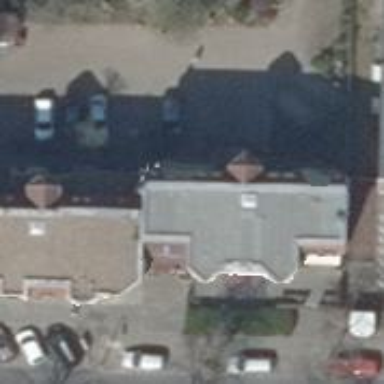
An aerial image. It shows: Building with apartments featuring unique double saltbox roof shape.